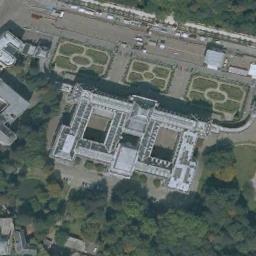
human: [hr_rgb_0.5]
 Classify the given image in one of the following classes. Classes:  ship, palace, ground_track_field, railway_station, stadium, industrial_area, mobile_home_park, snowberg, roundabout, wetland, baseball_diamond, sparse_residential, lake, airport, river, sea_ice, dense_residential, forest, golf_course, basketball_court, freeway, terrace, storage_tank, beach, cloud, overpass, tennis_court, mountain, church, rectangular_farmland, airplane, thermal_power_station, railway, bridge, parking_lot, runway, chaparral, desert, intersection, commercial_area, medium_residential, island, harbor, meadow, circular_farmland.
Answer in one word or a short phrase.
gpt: palace